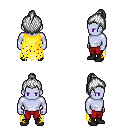
a pixel art fantasy rpg character, male body template, dark elf, purple skin, yellow tattered cape, red pants, white short topknot hairstyle, black shoes, four views (front, back, left, right), 2x2 character sprite sheet, small pixel art, hard edges, no anti-aliasing